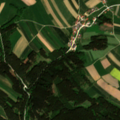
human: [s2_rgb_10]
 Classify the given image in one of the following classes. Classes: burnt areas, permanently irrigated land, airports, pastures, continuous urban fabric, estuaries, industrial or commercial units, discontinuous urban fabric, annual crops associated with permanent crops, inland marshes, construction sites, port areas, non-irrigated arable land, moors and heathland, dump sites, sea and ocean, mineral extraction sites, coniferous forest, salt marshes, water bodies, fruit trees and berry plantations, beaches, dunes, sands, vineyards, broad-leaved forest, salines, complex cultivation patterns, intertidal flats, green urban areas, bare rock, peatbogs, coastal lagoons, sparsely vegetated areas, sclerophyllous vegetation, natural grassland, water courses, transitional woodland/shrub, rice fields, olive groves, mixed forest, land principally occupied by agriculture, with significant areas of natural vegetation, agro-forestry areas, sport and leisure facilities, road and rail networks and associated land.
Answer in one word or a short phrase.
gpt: non-irrigated arable land, pastures, coniferous forest